Question: Ok, so this might be the most basic question ever but I literally can't find how to do it anywhere!
A line has already been graphed. I've been asked to find what my Y point will be when given that my X coordinate is 6. How do I find my Y coordinate?

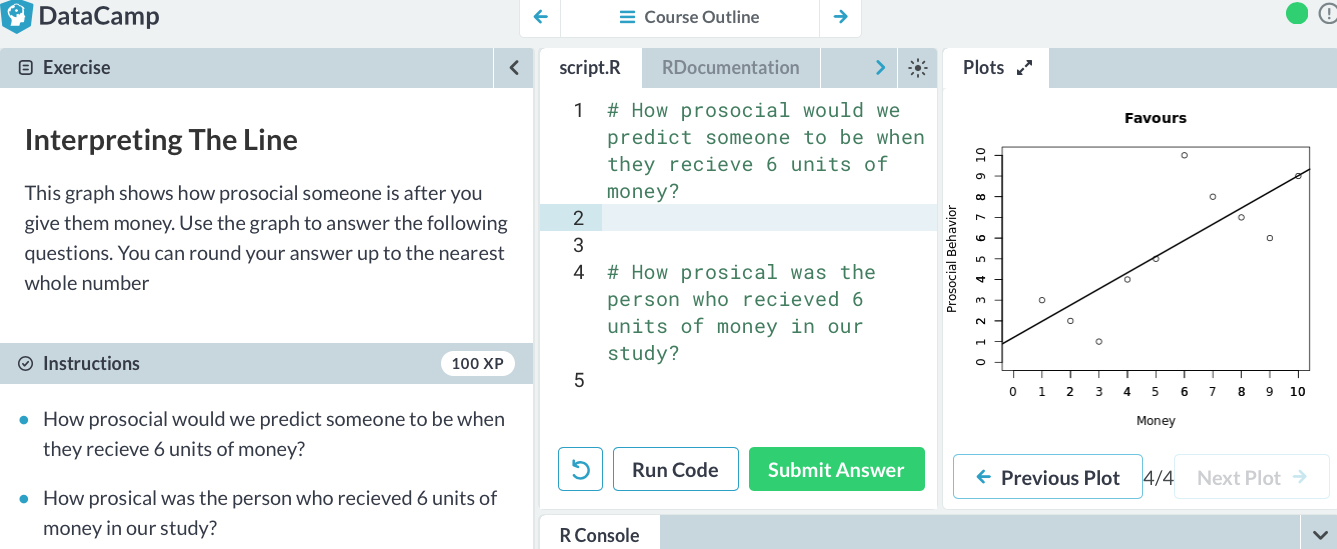
Answer: Fit your data and obtain the intercept and slope. Use it to compute your Y-axis value.
'''
library(tidyverse)
library(ggplot)
Data <- tibble('Prosocial Behaviour' = c(0:9),
'Money' = seq(0,18,2)) # sample data
Fit <- lm('Prosocial Behaviour' ~ Money, data = Data) %>%
broom::tidy() %>%
pull(estimate) # obtain the slope and intercept
#this takes the form of Y = c + mx
Y <- Fit[1] + Fit[2]*6 # since you want to find Y given x = 6
'''